Interaction volume radius: 10 \u00c5
Interaction volume height: 20 \u00c5
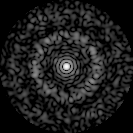
Disorder parameter: 0.8219